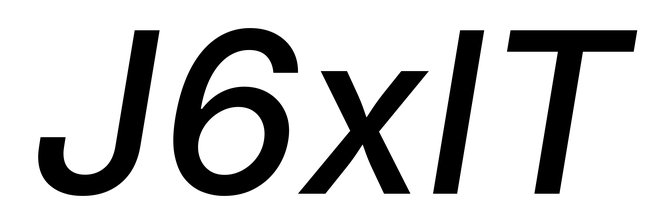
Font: Inter-Italic_Medium_Italic